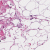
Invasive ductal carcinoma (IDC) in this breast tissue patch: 0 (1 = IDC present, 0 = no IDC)